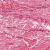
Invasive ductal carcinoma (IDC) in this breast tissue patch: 0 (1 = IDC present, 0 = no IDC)